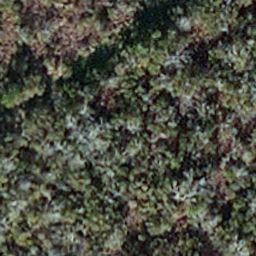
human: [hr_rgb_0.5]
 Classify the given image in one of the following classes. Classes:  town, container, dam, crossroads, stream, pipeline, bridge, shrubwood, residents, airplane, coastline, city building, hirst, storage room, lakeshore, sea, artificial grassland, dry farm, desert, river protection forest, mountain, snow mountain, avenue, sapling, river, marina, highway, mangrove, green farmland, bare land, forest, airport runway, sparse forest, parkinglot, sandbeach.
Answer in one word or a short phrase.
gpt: sapling